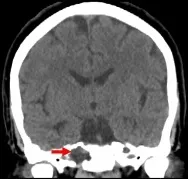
Nonenhanced CT brain; (A-B) Coronal brain window. (A-F) There are bilateral, well-defined, lytic, expansile, fluid-containing lesions in the petrous apices with bone dehiscence of the inner cortex of the petrous bone.
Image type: radiology (ct)